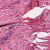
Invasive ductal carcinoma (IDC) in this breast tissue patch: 0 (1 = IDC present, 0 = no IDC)